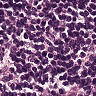
Metastatic tissue present: no